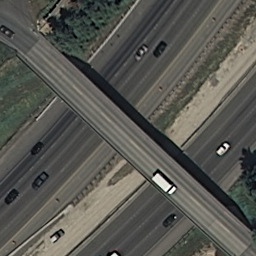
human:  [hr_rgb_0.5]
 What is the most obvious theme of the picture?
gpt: overpass